【题型】填空题　【知识点】解析几何　【难度】easy
若直线$l$经过抛物线$C:y^2=4x$的焦点且其一个方向向量为$\vec{d}=(1,1)$，则直线$l$的方程为\_\_\_\_\_.
【解答】
\noindent \textbf{【答案】}$x-y-1=0$

\noindent \textbf{【难度】}0.85

\noindent \textbf{【知识点】}根据抛物线方程求焦点或准线、根据直线的方向向量求直线方程

\noindent \textbf{【分析】}求出抛物线$y^2=4x$的焦点，求出直线$l$的斜率，用点斜式求直线方程，并化为一般式.

\noindent \textbf{【详解】}因为抛物线$y^2=4x$的焦点为$(1,0)$，方向向量为$\vec{d}=(1,1)$的直线$l$的斜率为$1$，

\noindent 故直线$l$的方程是$y-0=1\cdot(x-1)$，即$x-y-1=0$.

\noindent 故答案为：$x-y-1=0$.

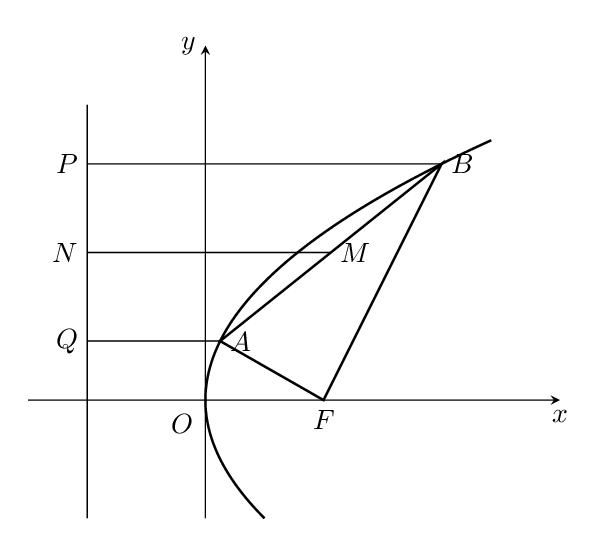